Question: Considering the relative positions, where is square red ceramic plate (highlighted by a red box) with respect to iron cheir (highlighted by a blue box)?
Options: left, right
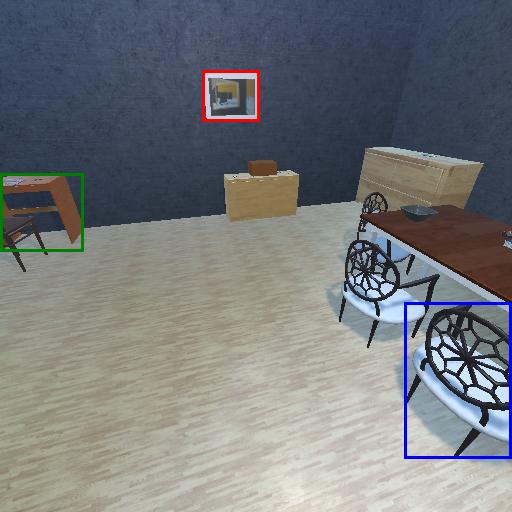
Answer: left